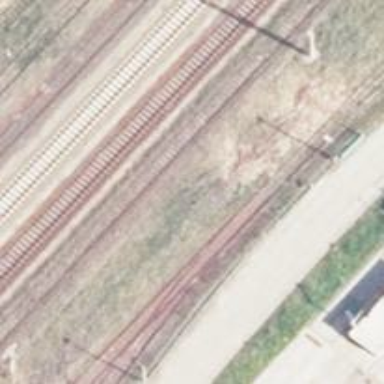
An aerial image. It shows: Railway switch.